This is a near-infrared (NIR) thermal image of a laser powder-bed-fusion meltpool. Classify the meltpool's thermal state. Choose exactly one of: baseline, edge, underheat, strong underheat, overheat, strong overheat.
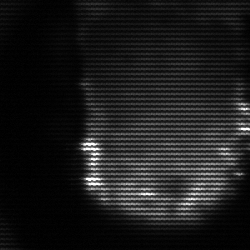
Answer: baseline